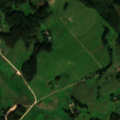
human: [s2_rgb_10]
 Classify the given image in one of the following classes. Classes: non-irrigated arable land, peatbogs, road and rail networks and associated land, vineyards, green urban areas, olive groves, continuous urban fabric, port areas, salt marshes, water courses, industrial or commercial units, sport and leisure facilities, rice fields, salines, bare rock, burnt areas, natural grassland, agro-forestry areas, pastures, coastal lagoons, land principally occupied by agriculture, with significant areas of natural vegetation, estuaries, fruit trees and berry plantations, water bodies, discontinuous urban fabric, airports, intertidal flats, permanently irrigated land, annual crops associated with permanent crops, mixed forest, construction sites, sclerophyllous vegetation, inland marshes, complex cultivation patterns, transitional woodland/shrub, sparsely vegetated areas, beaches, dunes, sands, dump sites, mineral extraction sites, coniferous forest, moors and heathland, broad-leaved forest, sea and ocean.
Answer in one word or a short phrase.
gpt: pastures, complex cultivation patterns, land principally occupied by agriculture, with significant areas of natural vegetation, broad-leaved forest, mixed forest